Aerial crown-view tile of a tropical tree (Barro Colorado Island, Panama), acquired 20240611:
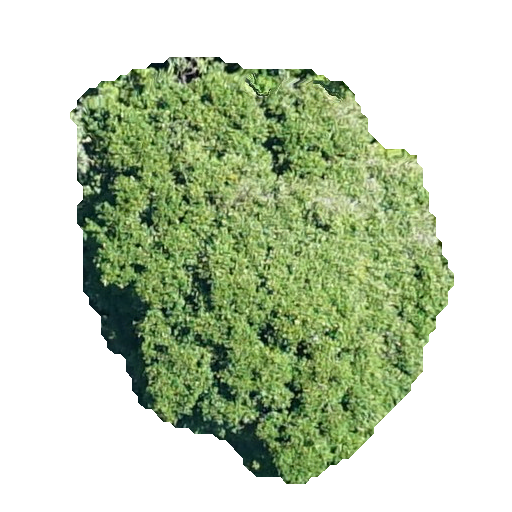
Species: Prioria copaifera
GBIF accepted scientific name: Prioria copaifera
Crown area: 184.776 m²